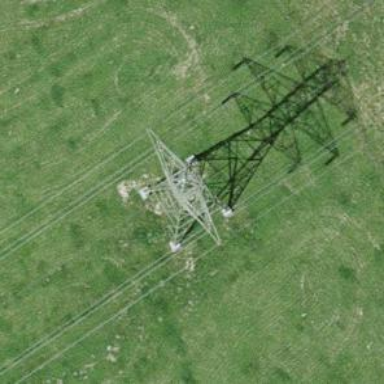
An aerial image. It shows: Power line is depicted.